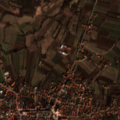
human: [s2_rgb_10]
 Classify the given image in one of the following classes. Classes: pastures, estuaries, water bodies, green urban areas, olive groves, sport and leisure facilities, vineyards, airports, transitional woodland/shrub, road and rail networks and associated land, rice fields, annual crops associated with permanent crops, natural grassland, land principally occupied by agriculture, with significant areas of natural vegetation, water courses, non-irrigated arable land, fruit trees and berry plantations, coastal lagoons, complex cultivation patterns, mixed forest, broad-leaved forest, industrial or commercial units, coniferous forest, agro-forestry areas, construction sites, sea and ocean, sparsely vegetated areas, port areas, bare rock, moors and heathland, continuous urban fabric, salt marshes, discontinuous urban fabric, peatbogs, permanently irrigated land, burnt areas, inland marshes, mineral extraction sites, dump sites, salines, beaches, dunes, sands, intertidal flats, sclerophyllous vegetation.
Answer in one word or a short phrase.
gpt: discontinuous urban fabric, non-irrigated arable land, complex cultivation patterns, land principally occupied by agriculture, with significant areas of natural vegetation